Interaction volume radius: 5 \u00c5
Interaction volume height: 15 \u00c5
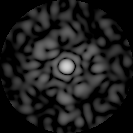
Disorder parameter: 0.841